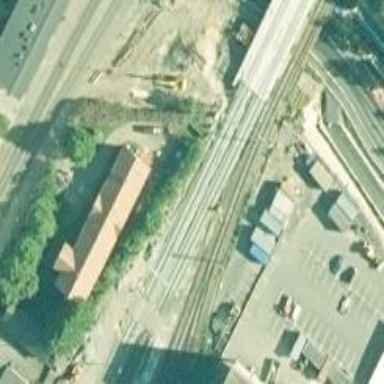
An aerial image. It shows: Railway with continuous electrified contact lines.